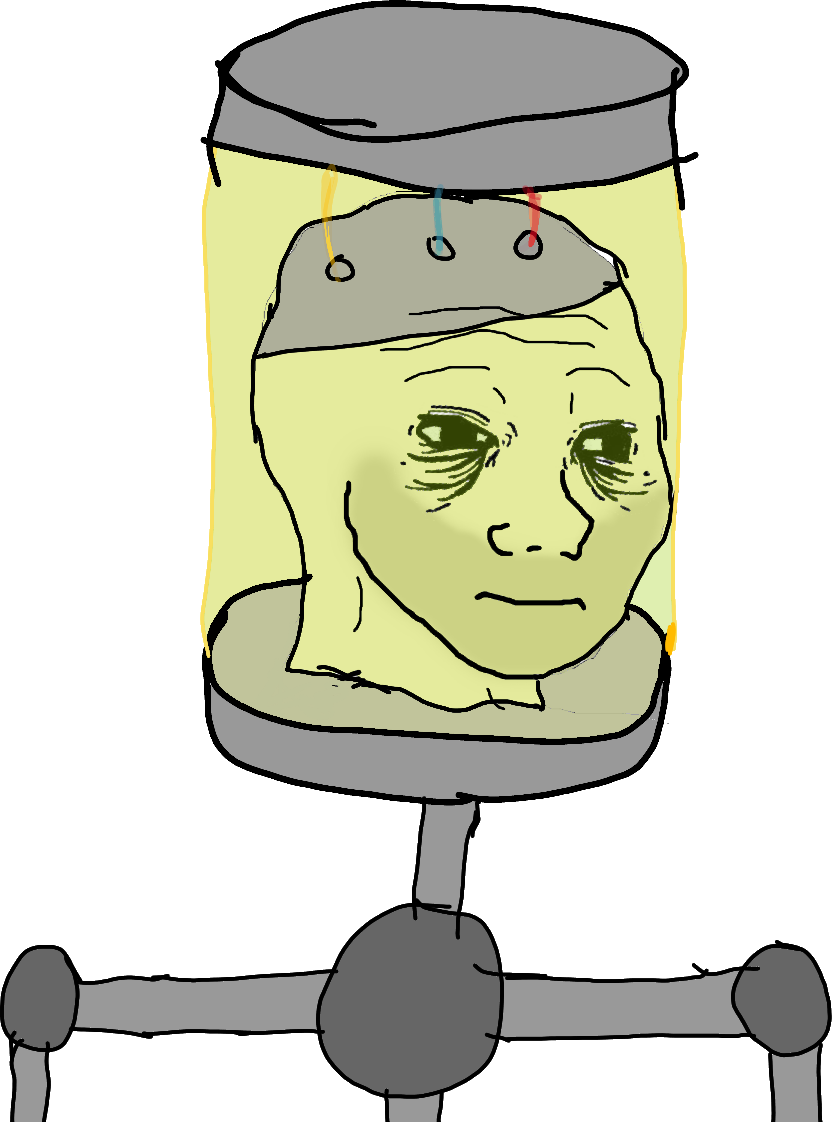
Label: 5_Doomer